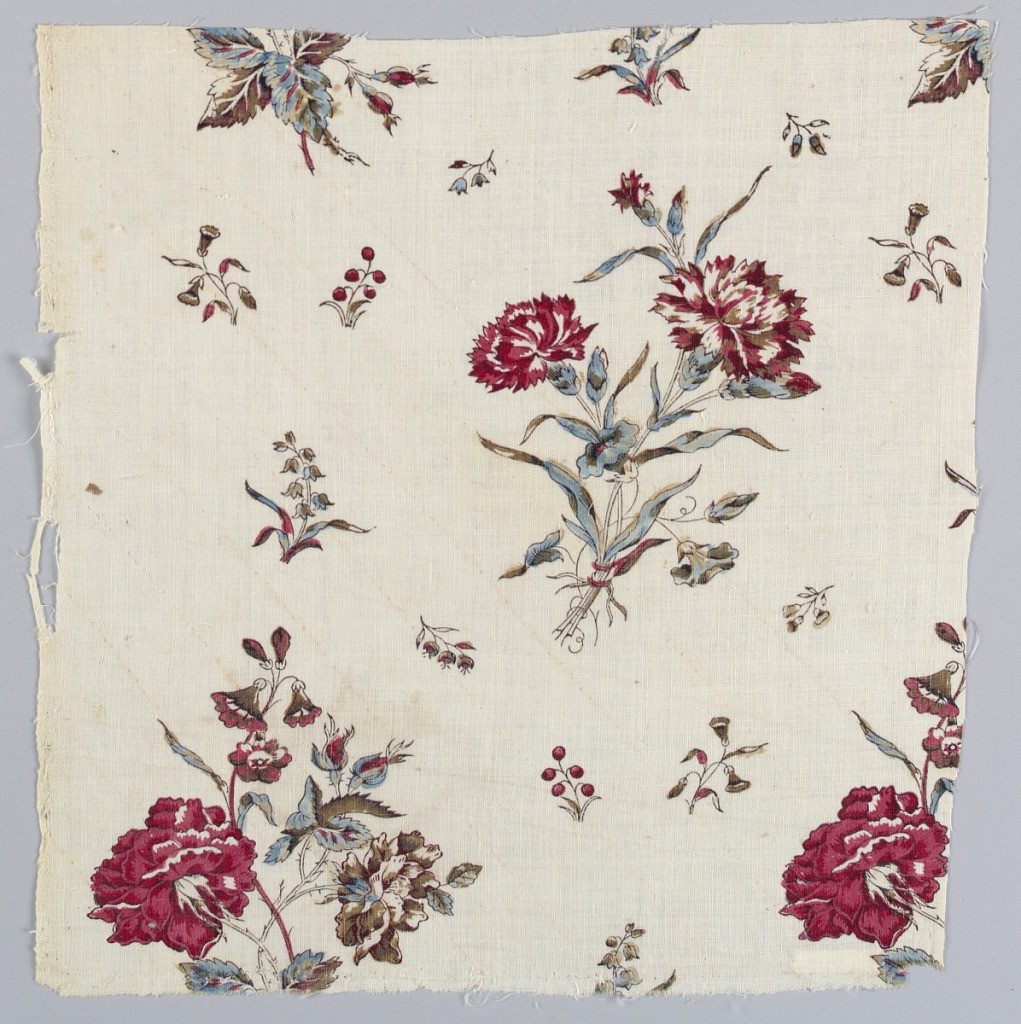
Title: Textile
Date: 1780–89
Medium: cotton Technique: block printed on plain weave
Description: Straight repeat of widely-spaced blue flowers on an undyed ground. Two large flower groups surrounded by tiny flowers.